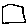
Label: square